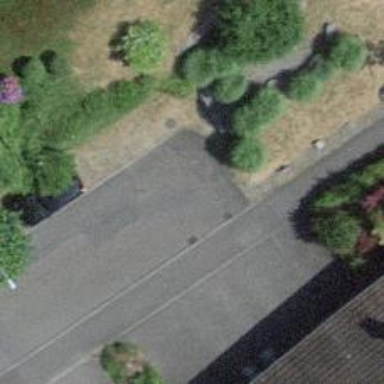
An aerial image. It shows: Turning circle on the road.